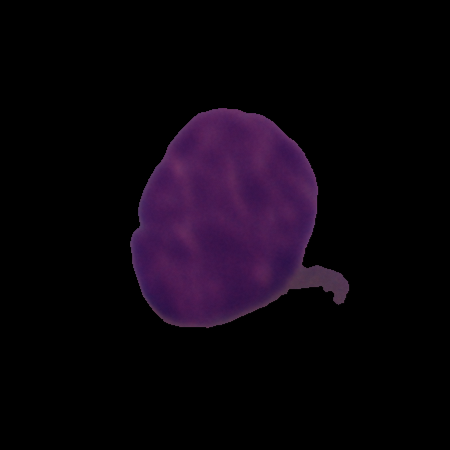
Label: cancer